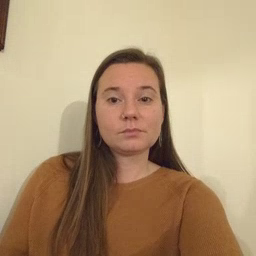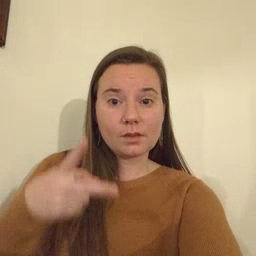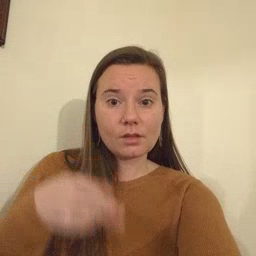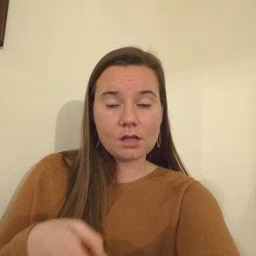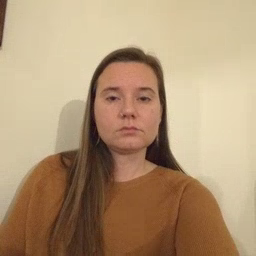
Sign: cut